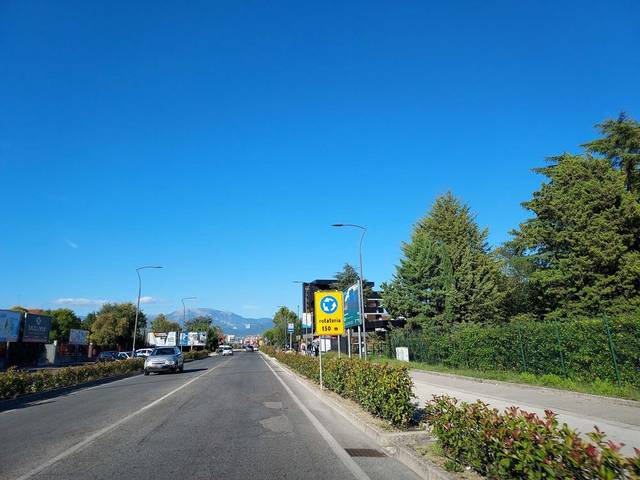
Region: Italy
Coordinates: 41.638, 13.331